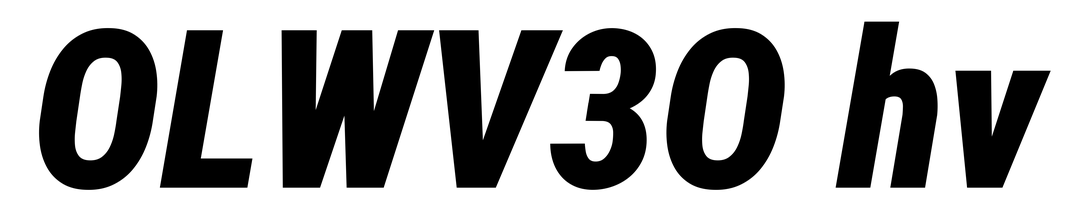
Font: Roboto-Italic_Condensed_Black_Italic